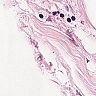
Metastatic tissue present: yes